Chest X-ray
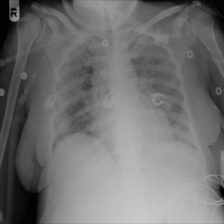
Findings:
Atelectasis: negative
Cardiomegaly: negative
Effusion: negative
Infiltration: positive
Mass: negative
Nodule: negative
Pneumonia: negative
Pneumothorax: negative
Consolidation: negative
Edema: negative
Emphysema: negative
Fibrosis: negative
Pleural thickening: negative
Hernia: negative